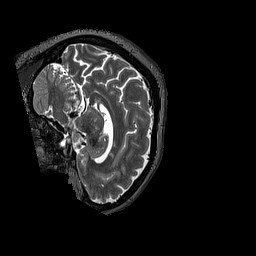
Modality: T2w
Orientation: sagittal
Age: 62
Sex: female
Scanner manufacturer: siemens
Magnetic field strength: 3 T
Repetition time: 3.2 s
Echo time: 0.567 s